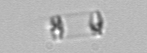
Label: Skeletonema